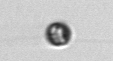
Label: flagellate